Question: In a JQuery variable I have, for example:
'var states = ["Alabama", "Alaska", "Arizona", "Arkansas", "California"];'
In a 'states.json' file I have exactly the same content:
'["Alabama", "Alaska", "Arizona", "Arkansas", "California"]'
How can I get the contents of this file and keep it to a variable with JQuery?
This is what I am trying to do:
'''
$(document).ready(function(){
$.getJSON('./states.json',function(data){
//alert(data); //it works!
//opa=$.parseJSON(data); //ReferenceError: opa is not defined - SyntaxError: JSON.parse: unexpected character at line 1 column 1 of the JSON data
opa=data; //ReferenceError: opa is not defined
});
alert(opa); //it doesn't work
});
'''
---
UPDATE:
A screenshot:

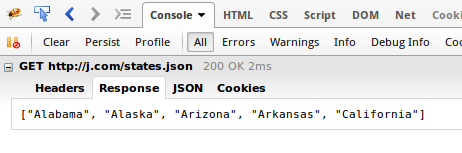
Answer: First of all verify your JSON data comming or not from Server.
Use 'console.log(data);'
and check..
if it 'JSON' is coming then You should use 'var opa;' before 'JSON'
'''
$(document).ready(function(){
var opa; //Try with this now
$.getJSON('./states.json',function(data){
opa=data;
alert(opa); //use Alert it will work.
});
});
'''
'''
$(document).ready(function(){
var opa; //Try with this now
$.getJSON('./states.json',function(data){
opa=data;
getDataAnywhere(opa);
});
});
function getDataAnywhere(opa){
//do anything with opa
}
'''